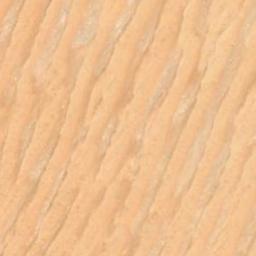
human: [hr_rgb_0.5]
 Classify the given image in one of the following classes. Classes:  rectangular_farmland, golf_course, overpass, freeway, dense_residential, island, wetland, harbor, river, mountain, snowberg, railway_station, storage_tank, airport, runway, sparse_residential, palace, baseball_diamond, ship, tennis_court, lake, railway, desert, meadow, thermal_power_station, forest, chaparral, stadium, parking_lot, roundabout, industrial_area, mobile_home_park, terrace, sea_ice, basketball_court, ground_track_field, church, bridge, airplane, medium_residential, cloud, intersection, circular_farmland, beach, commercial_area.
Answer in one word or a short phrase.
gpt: desert